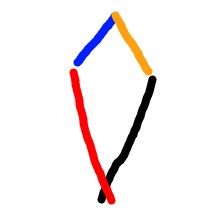
Shape: kite